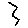
Label: zigzag